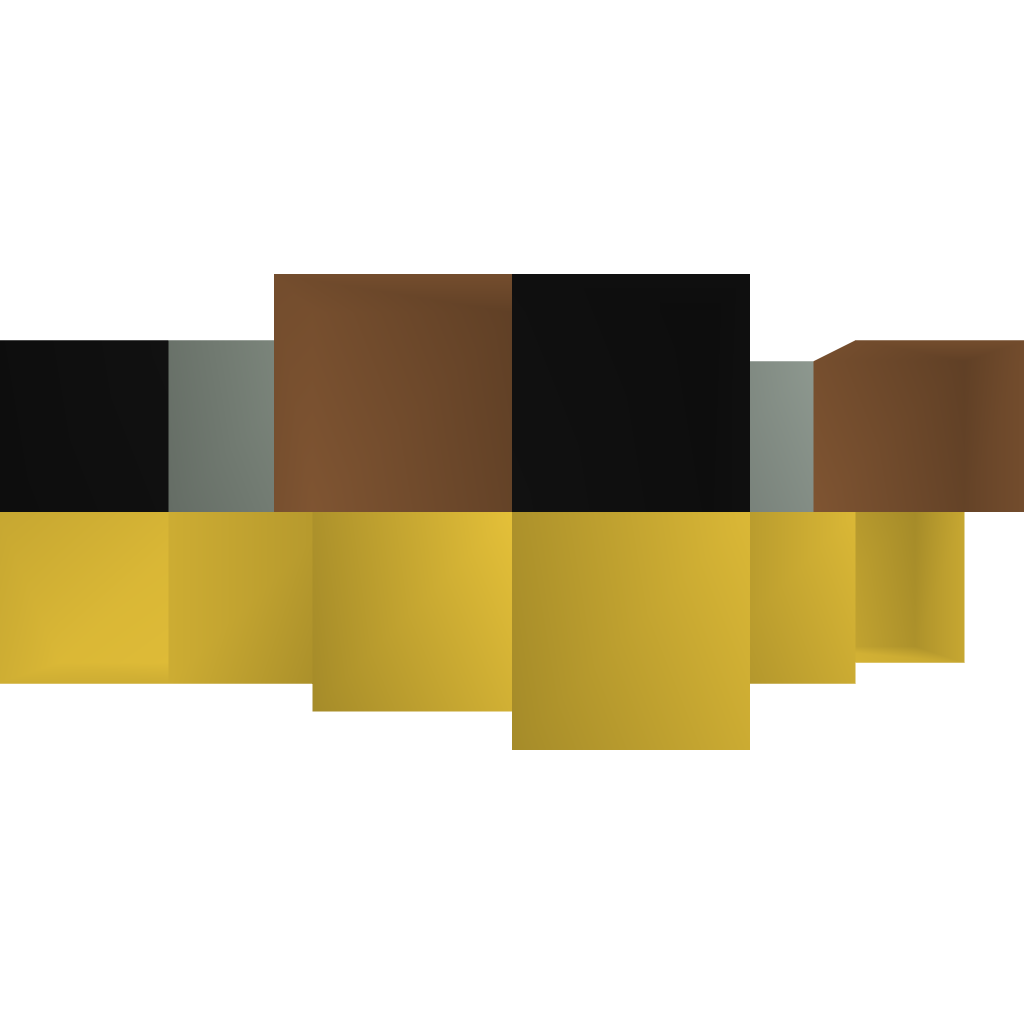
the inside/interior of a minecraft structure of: Clock Timer (Long)